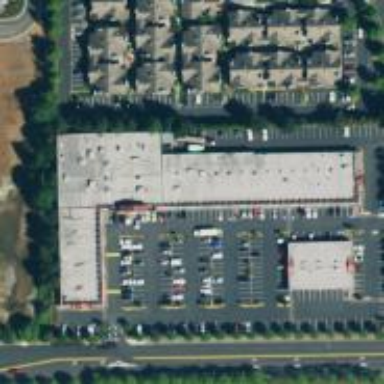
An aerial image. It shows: Retail area.